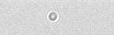
Label: camera_spot